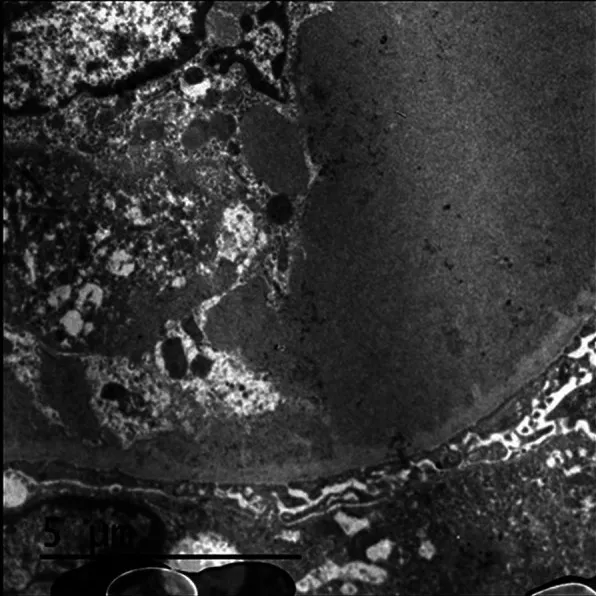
Electron microscopy: fibrillar material with microtubular foci in the intracapillary and subendothelial region, compatible with cryoglobulin deposits.
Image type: pathology (h&e)